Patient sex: F
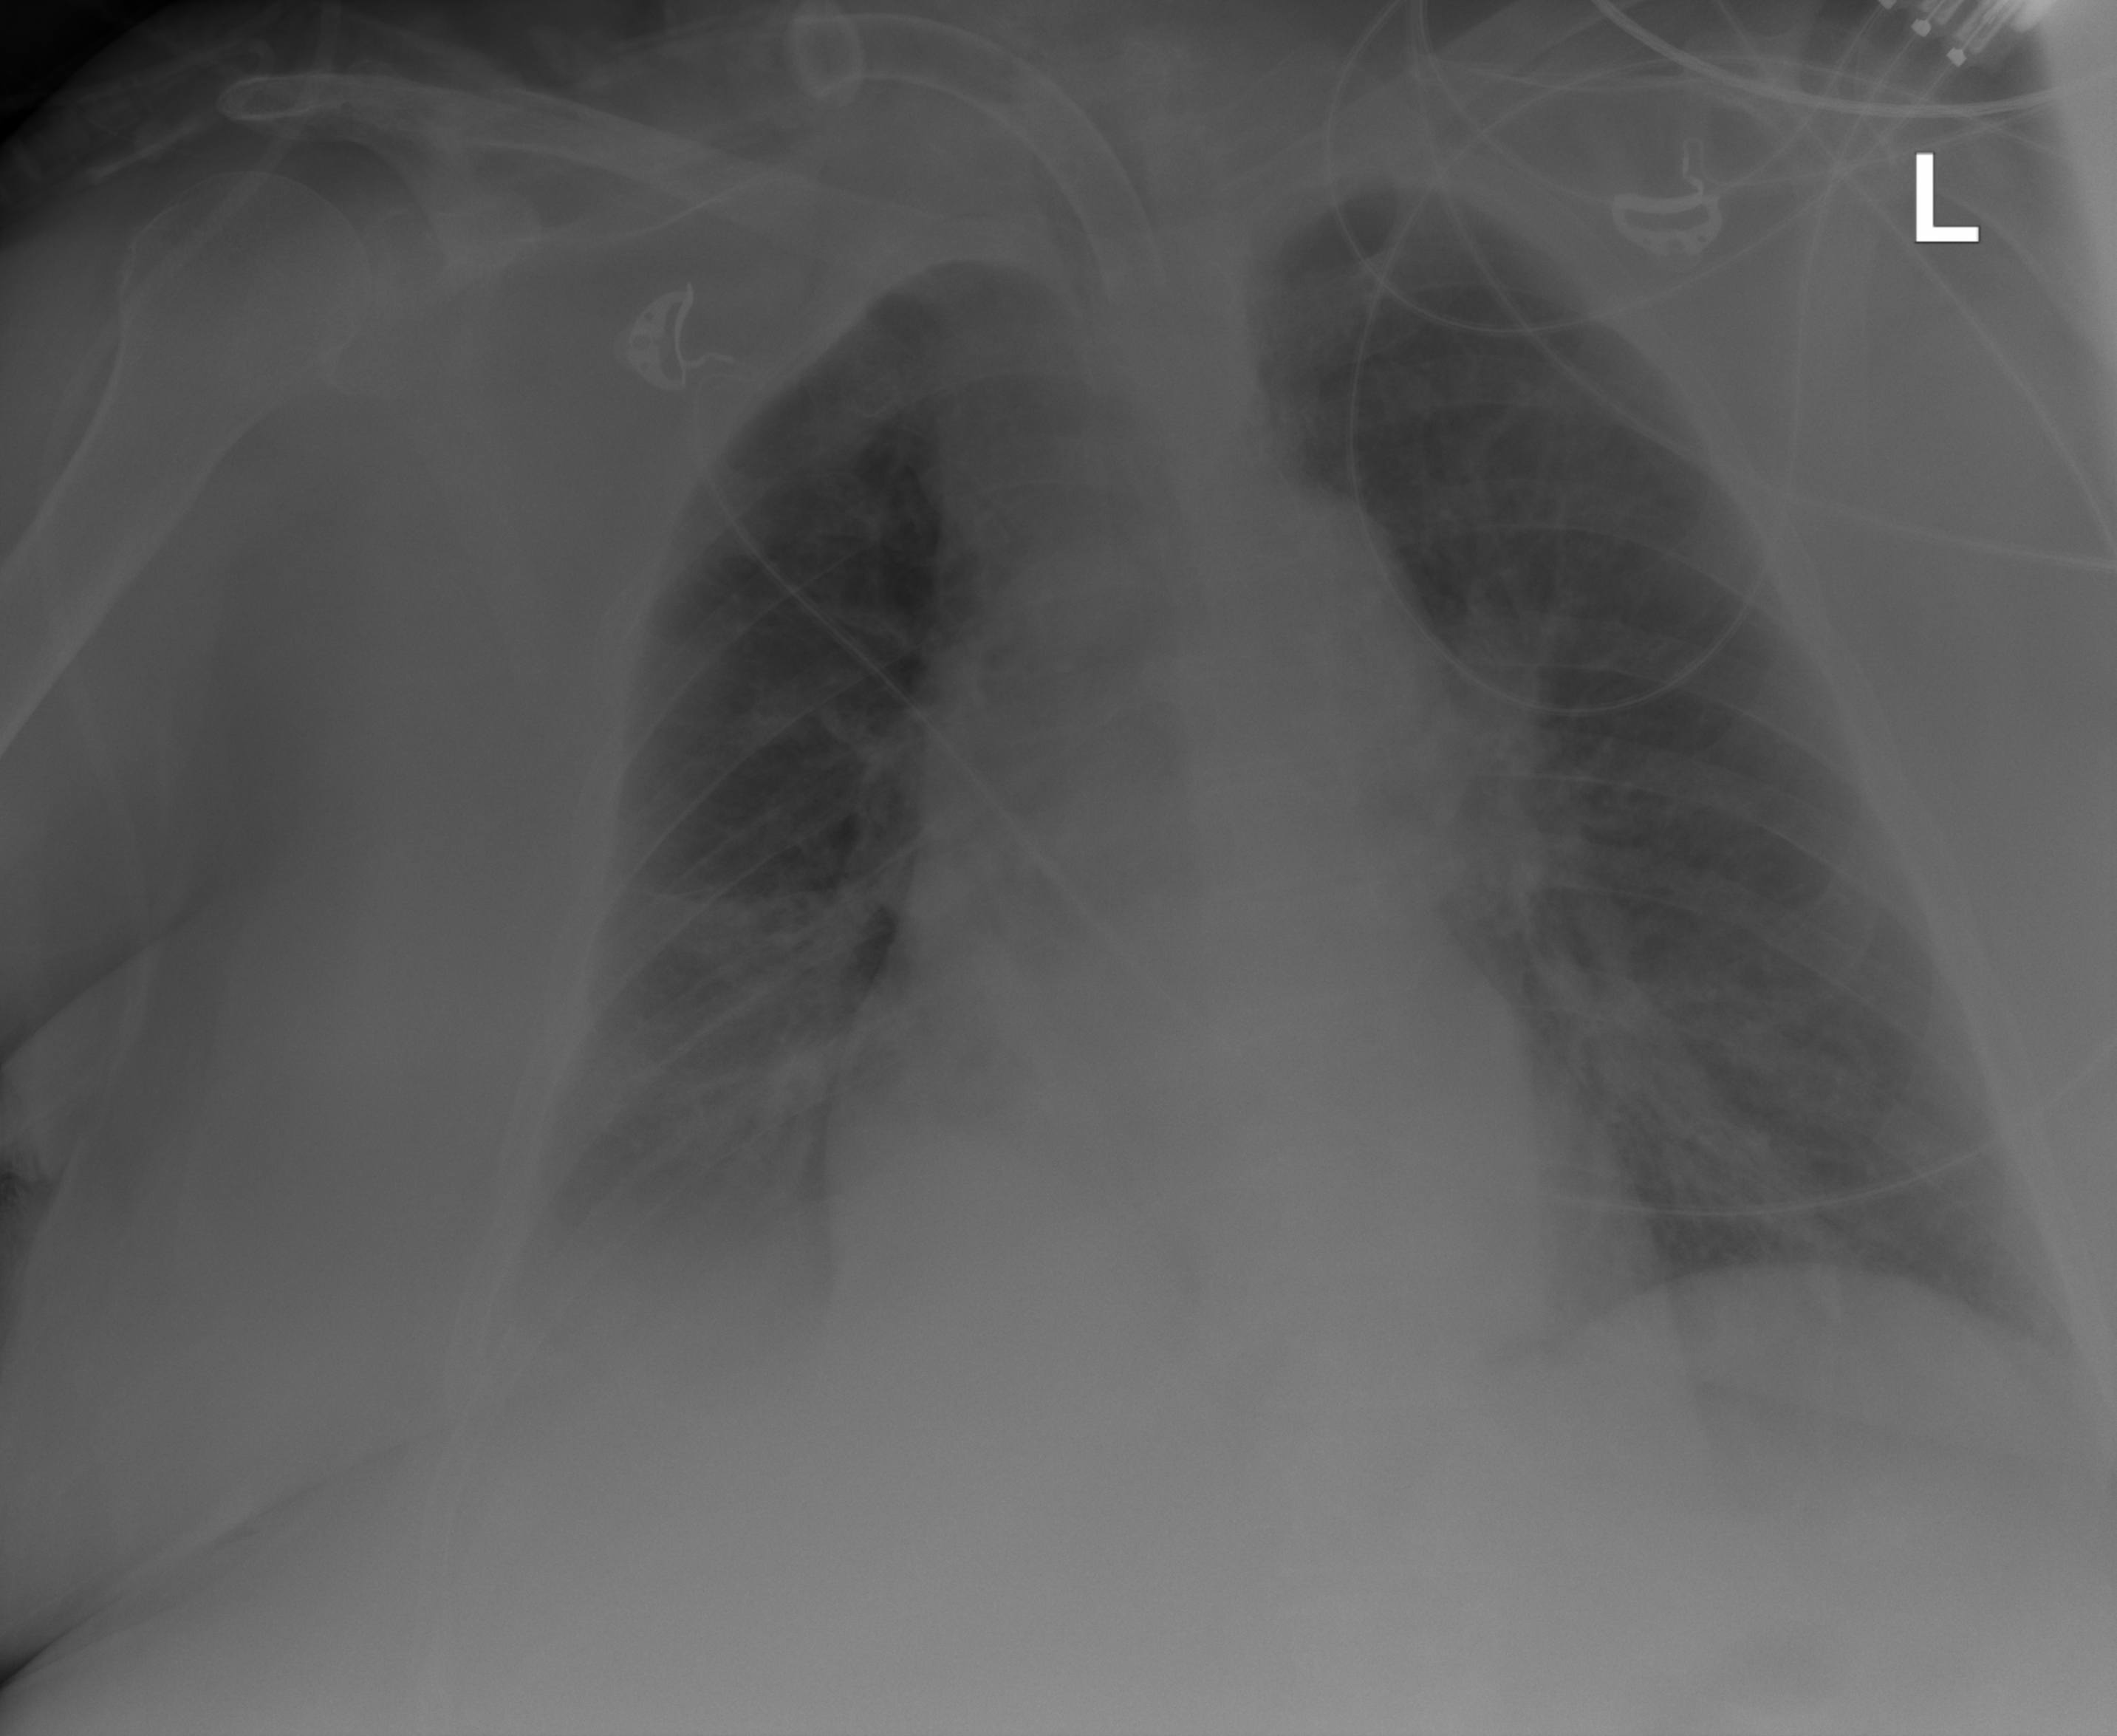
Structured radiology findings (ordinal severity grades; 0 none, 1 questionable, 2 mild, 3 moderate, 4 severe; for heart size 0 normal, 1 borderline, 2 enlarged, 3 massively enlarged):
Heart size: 2
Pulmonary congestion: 0
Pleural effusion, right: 2
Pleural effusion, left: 0
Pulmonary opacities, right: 2
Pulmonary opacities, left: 0
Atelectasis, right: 2
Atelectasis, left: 0